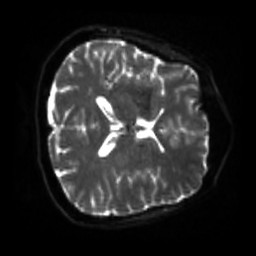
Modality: sbref
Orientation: axial
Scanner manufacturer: siemens
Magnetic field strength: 3 T
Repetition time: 4 s
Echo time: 0.0594 s